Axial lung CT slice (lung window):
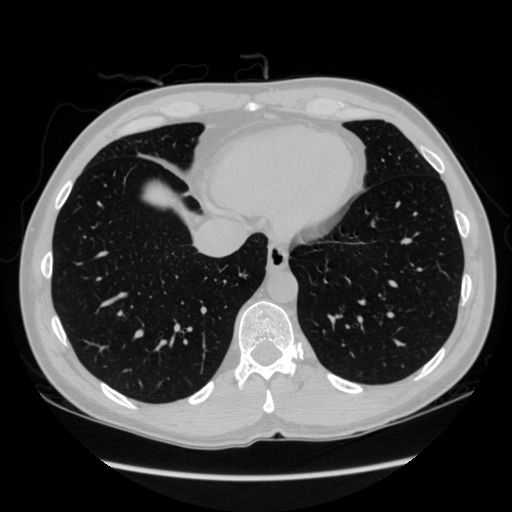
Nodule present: no